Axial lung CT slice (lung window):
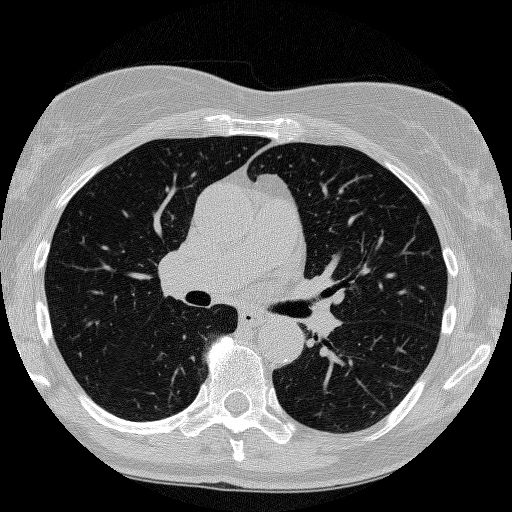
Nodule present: no